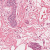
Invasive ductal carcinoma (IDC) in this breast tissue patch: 0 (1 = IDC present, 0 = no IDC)